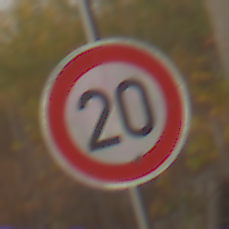
Verkehrszeichen: Geschwindigkeit20
Umgebung: Roofed, Suburban
Tageszeit: SunriseSunset
Wetter: Clear
Licht: Natural
Jahreszeit: NotSpecified
Kontrast: MediumContrast